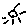
Label: sun